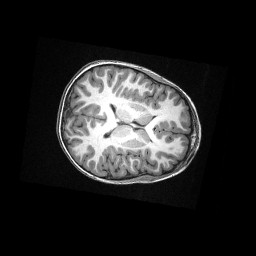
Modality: T1w
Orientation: axial
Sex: male